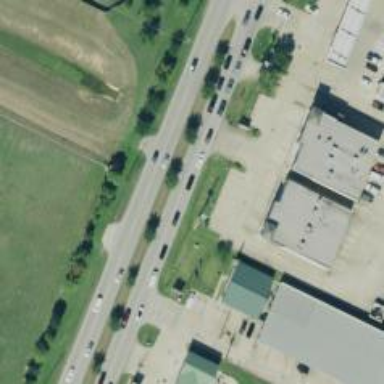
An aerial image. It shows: Primary highway.